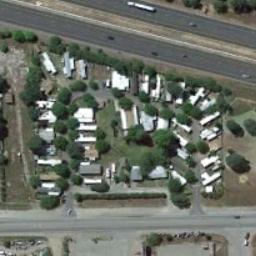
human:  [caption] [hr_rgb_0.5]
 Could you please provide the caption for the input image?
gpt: Many buildings of different shapes and sizes are in mobile home parks .

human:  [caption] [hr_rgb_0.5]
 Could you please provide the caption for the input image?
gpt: The mobile home park is on the grass next to the road .

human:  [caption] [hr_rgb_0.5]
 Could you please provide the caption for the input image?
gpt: The mobile home park has some neatly arranged white mobile homes and trees and a freeway is next to the mobile home park .

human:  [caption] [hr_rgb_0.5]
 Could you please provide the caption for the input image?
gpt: There are nine mobile homes here .

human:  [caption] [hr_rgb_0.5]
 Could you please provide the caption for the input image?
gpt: There are some white buildings and green trees in the mobile home park .